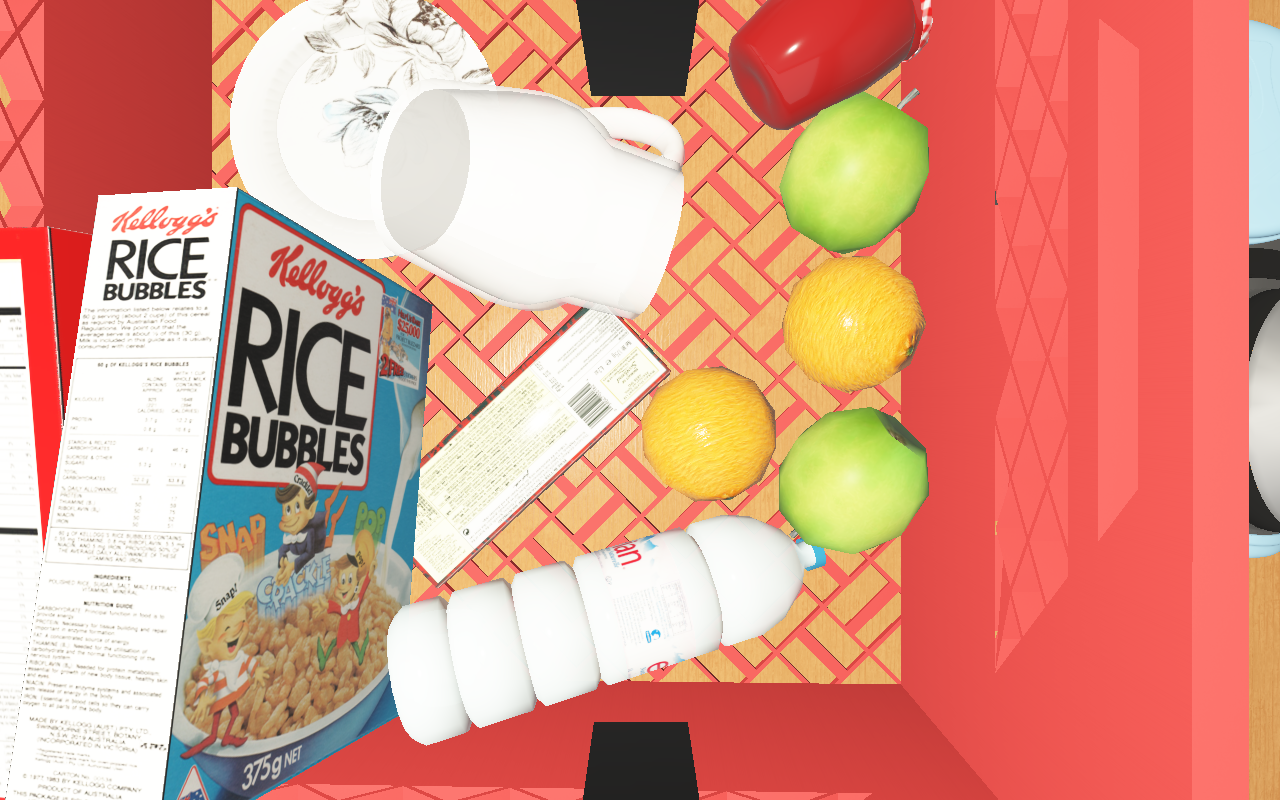
Objects in the scene:
water bottle
apple
orange
spoon
plate
jam jar
cereal box
biscuit box